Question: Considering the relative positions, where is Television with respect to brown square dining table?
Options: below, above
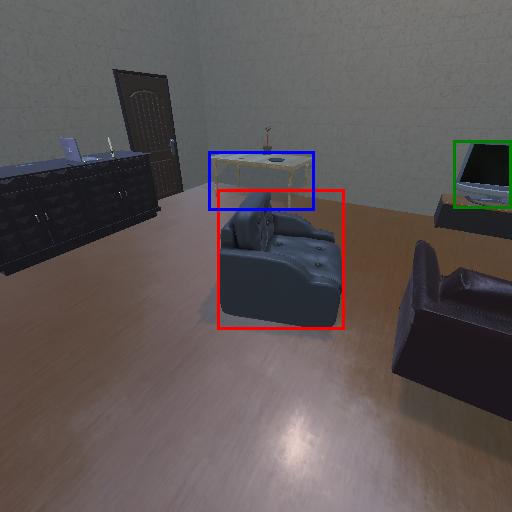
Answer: below